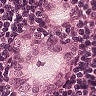
Metastatic tissue present: yes